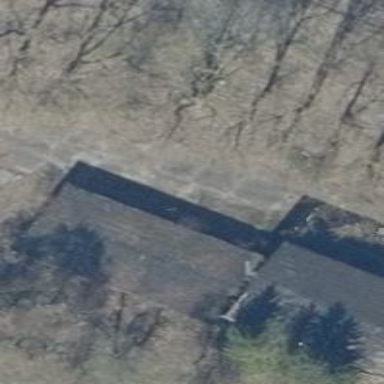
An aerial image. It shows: Ruins of building.